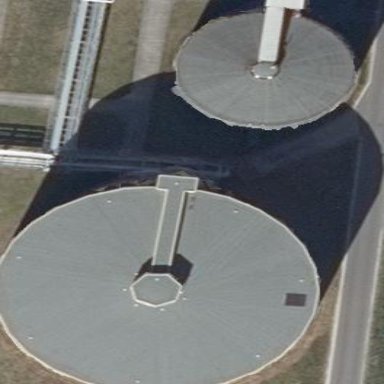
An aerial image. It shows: Building identified as silo.